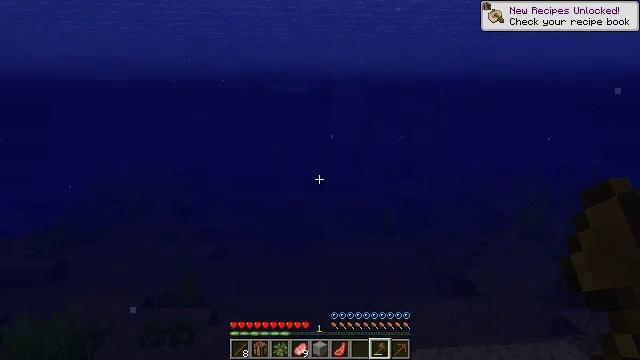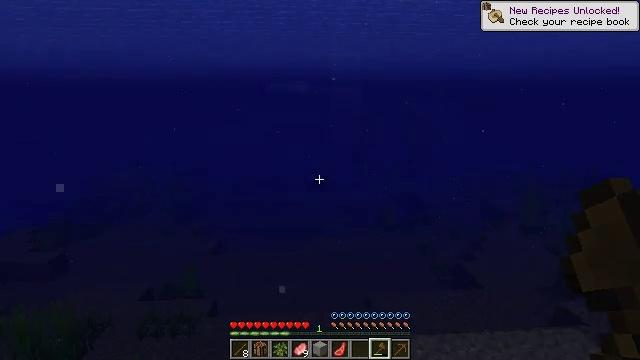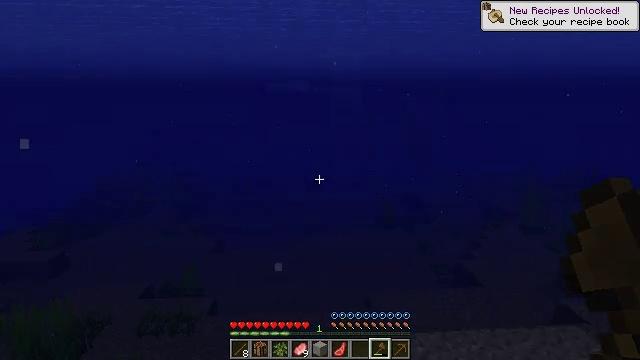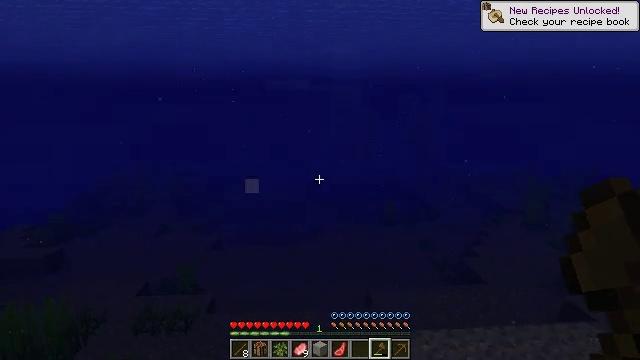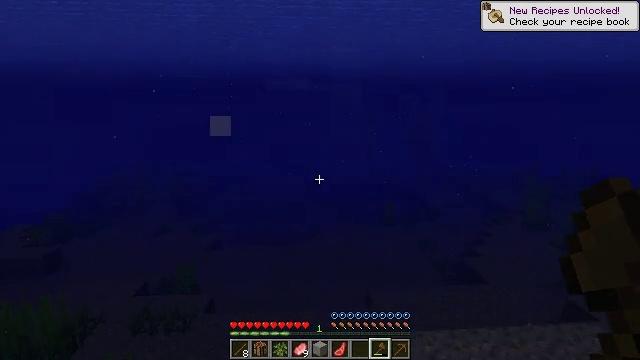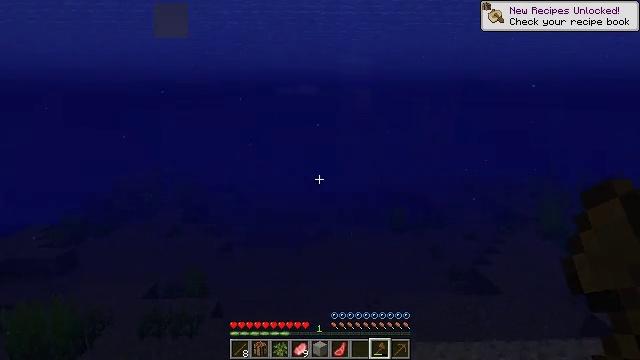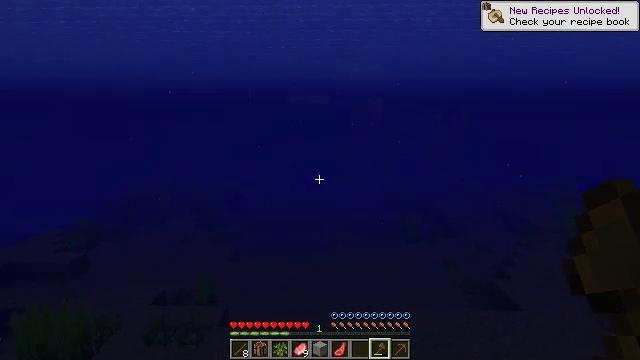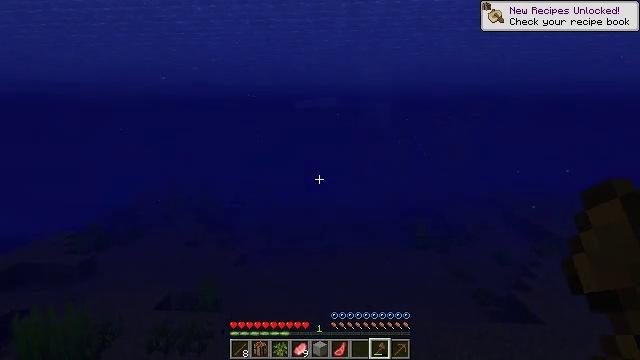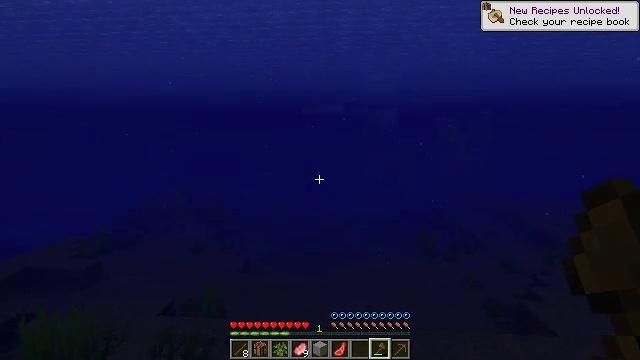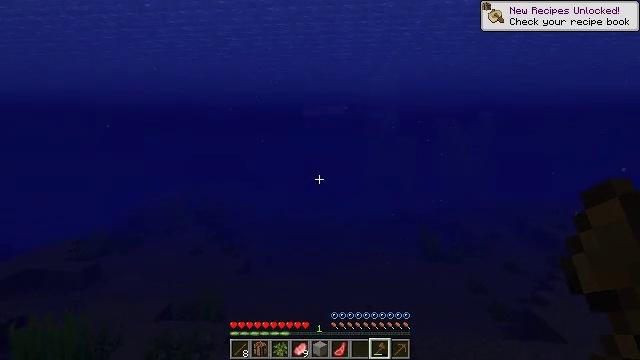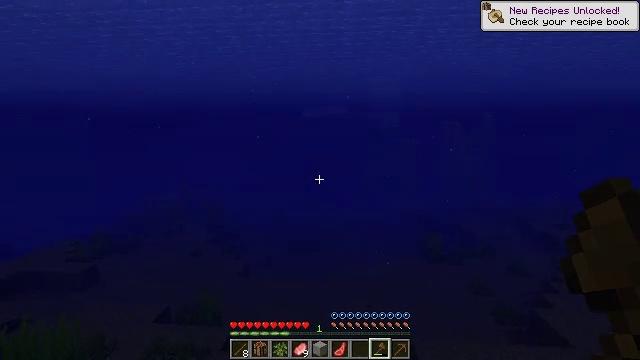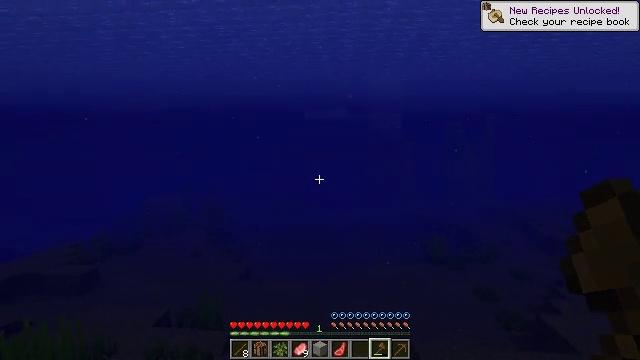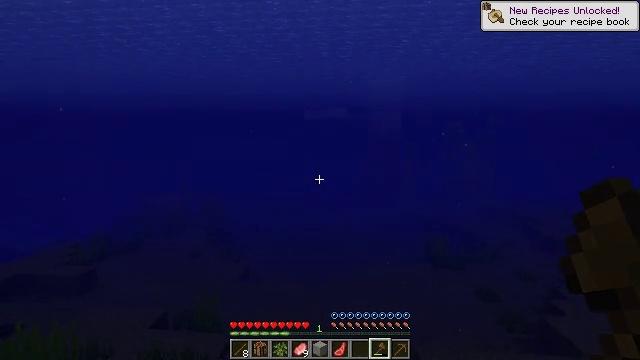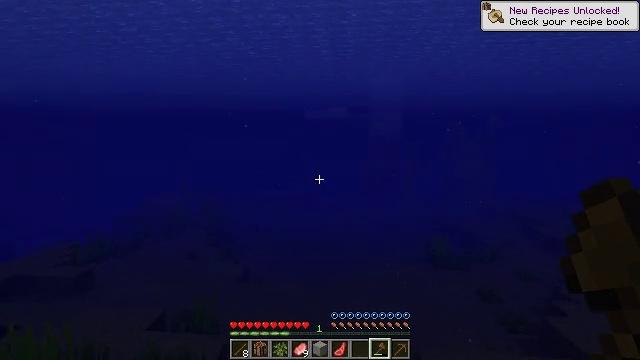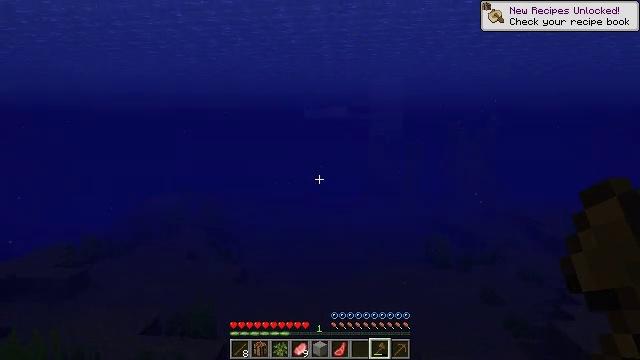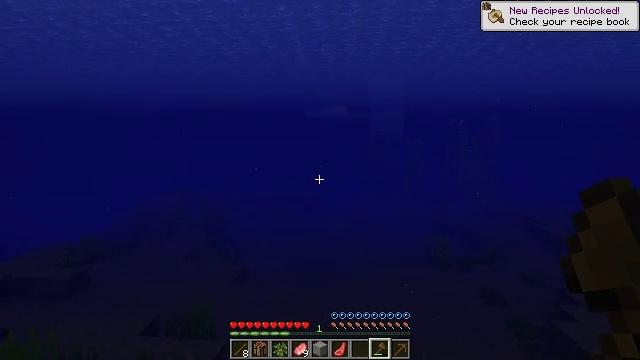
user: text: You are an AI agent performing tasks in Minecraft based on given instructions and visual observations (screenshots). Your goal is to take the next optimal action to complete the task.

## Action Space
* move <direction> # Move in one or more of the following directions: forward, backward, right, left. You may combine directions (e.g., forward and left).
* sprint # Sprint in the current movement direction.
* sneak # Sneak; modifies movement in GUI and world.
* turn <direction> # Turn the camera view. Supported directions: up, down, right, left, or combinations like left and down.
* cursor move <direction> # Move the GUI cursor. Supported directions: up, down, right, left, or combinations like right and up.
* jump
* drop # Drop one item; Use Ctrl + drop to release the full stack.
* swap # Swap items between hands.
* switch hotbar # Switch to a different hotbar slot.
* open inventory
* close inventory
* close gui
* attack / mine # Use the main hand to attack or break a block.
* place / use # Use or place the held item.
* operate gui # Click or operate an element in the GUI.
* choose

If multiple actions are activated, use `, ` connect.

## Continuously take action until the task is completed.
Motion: motion action
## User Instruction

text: Mine packed ice from icy biomes.
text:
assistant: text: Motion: move forward
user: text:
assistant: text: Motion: move forward
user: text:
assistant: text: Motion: move forward
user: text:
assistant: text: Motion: move forward
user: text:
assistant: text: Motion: move forward, turn left and up
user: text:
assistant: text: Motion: move forward, turn left and up
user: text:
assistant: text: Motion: move forward, turn left and up
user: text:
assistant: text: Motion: move forward, turn left and up
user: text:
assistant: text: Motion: move forward
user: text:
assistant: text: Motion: move forward
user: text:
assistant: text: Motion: move forward
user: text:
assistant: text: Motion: move forward
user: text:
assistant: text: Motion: move forward
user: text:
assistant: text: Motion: move forward
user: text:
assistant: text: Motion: move forward
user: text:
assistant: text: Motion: move forward
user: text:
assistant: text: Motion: move forward
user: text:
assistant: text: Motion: move forward
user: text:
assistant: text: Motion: move forward
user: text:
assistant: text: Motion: move forward
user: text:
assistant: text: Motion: move forward
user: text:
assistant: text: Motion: move forward
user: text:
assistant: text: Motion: move forward
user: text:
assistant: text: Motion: move forward
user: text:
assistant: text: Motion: move forward
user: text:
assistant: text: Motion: move forward
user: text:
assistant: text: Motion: move forward
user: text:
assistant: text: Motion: move forward
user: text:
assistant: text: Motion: move forward
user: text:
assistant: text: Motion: move forward, turn up